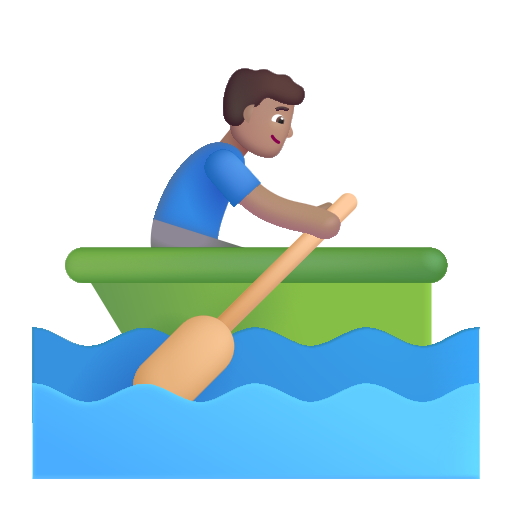
man rowing boat color